Field crop: maize
Growth stage: 2
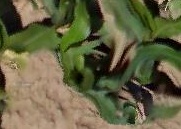
Species: maize